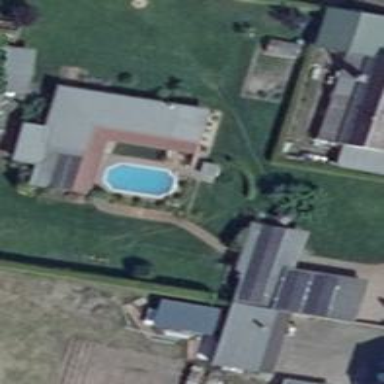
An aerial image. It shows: Swimming pool located in leisure land.